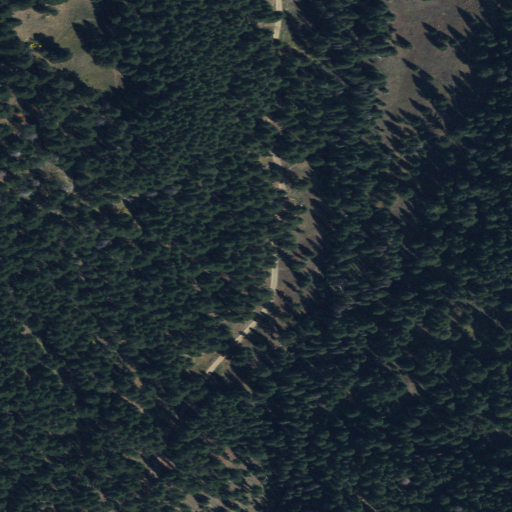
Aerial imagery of valley in Montana named Upper Bitney Gulch containing only evergreen forest